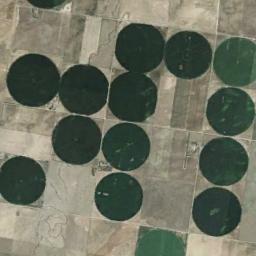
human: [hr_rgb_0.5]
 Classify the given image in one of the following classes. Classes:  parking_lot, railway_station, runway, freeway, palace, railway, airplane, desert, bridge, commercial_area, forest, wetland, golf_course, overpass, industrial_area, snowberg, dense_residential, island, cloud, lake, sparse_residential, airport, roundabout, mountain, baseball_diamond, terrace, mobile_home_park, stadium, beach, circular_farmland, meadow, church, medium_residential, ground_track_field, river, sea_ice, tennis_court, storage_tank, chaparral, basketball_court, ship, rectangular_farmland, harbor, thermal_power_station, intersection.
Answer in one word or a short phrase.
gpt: circular_farmland